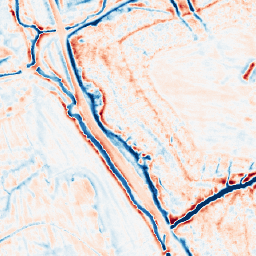
Category: edge_preserving
Decomposition family: bilateral
Decomposition parameters: d: 15
sigma_color: 50
sigma_space: 100
Upsampling method: nearest
Upsampling parameters: scale: 2
Upsampling scale: 2